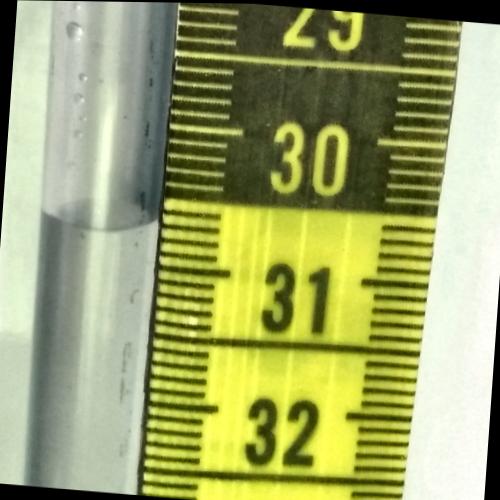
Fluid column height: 30.7 cm